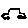
Label: car